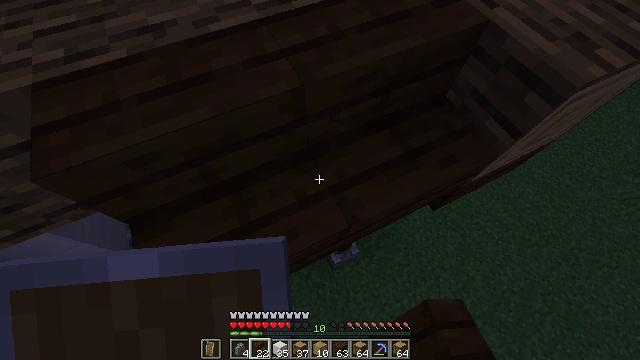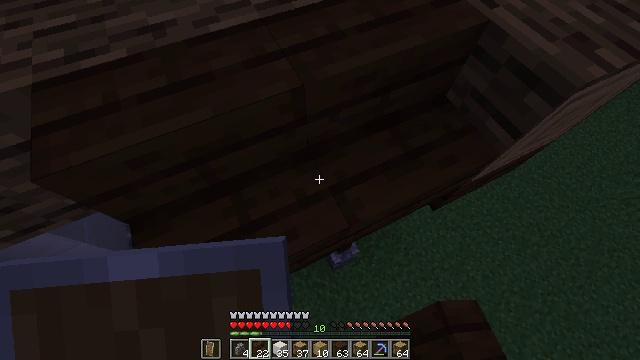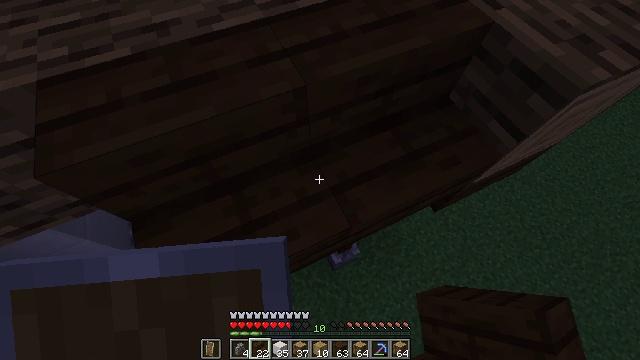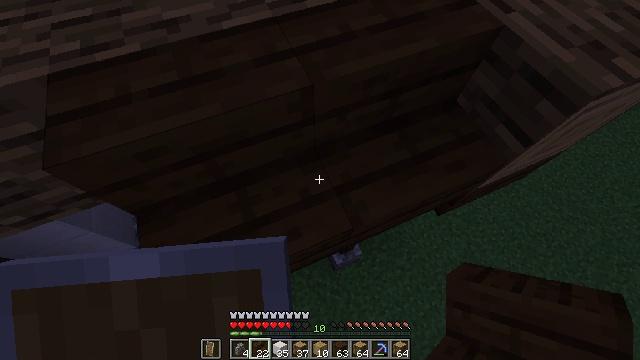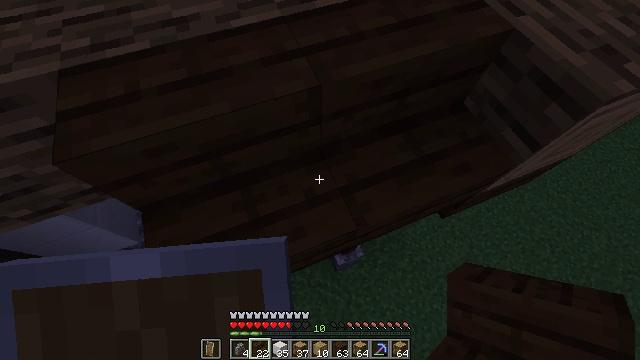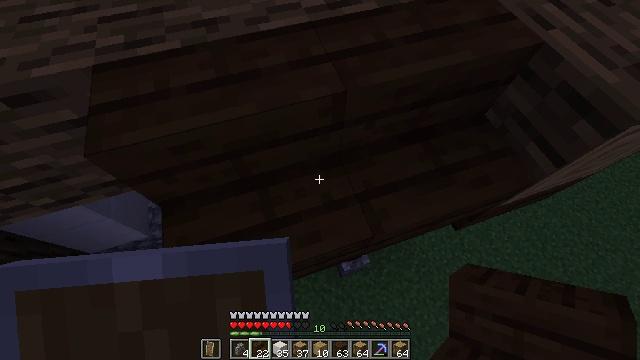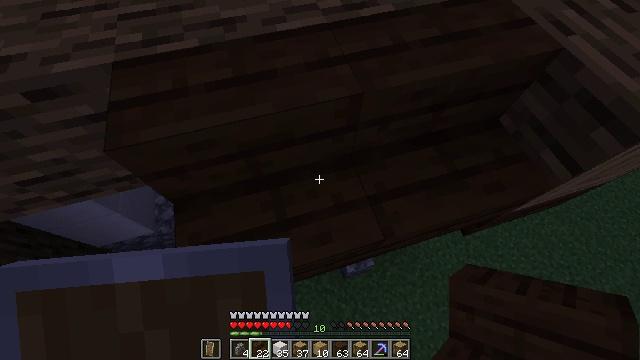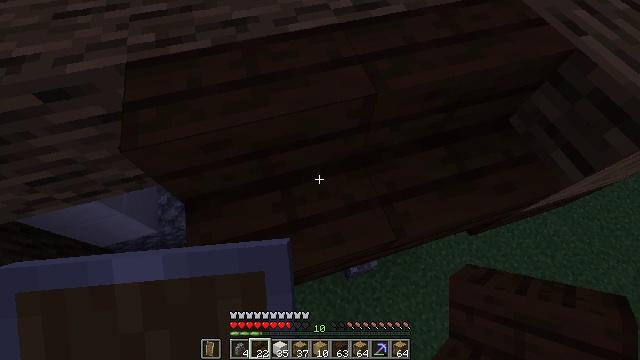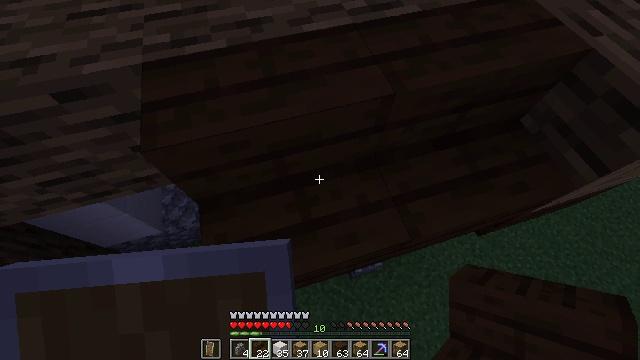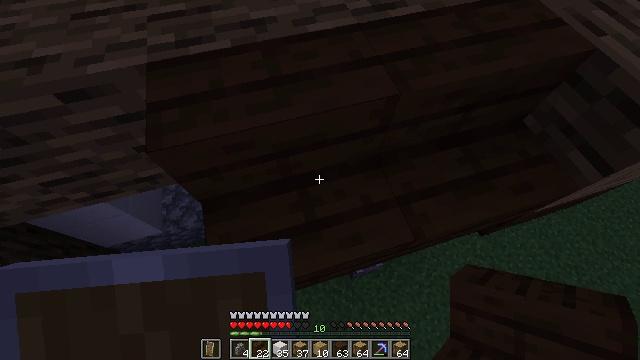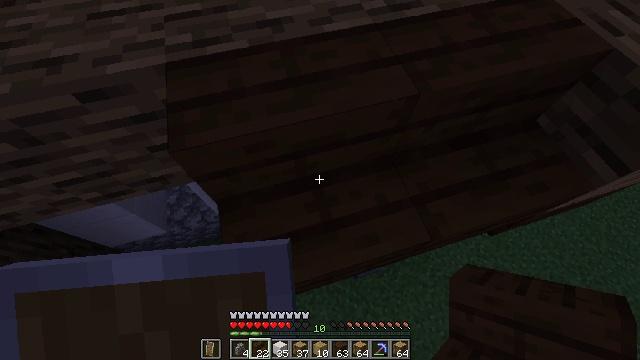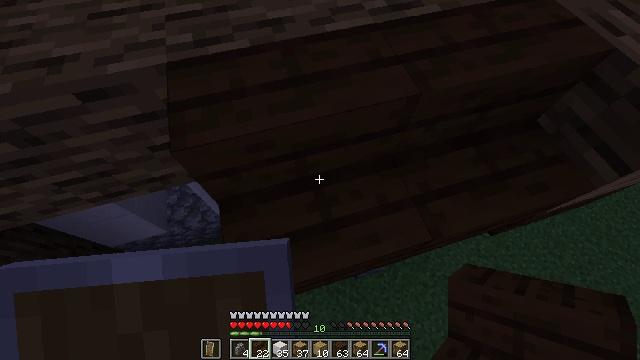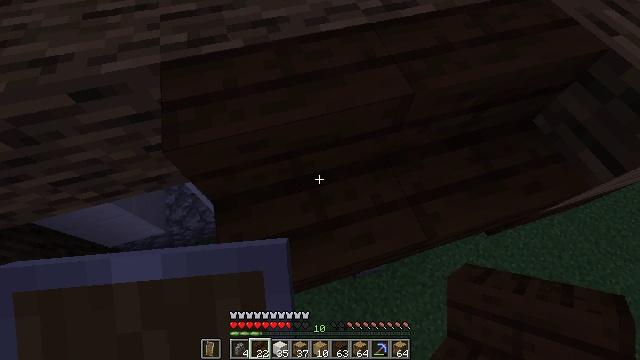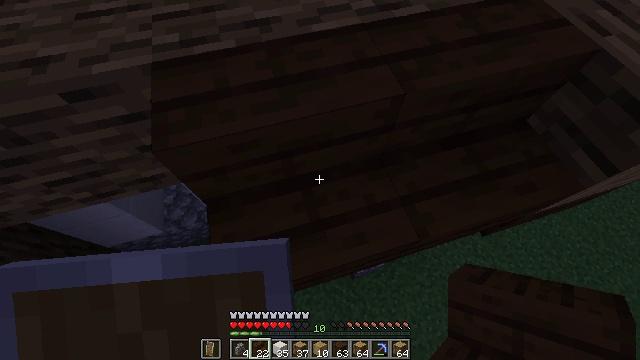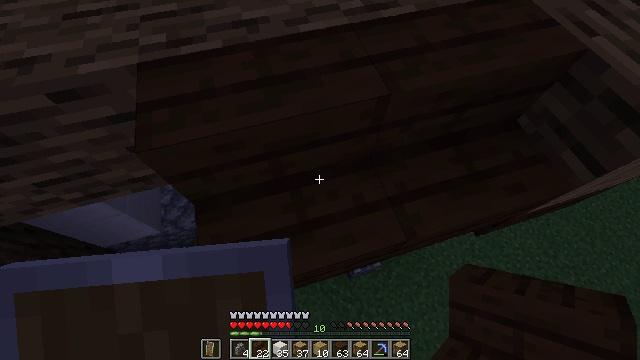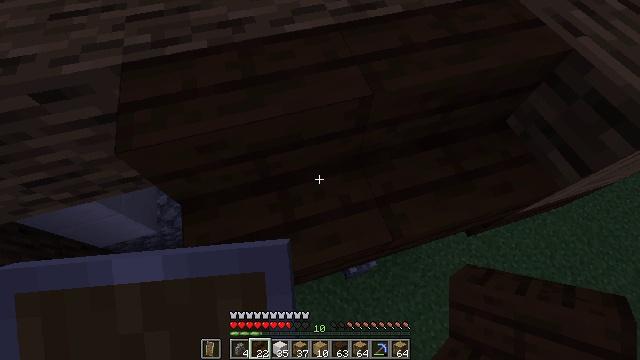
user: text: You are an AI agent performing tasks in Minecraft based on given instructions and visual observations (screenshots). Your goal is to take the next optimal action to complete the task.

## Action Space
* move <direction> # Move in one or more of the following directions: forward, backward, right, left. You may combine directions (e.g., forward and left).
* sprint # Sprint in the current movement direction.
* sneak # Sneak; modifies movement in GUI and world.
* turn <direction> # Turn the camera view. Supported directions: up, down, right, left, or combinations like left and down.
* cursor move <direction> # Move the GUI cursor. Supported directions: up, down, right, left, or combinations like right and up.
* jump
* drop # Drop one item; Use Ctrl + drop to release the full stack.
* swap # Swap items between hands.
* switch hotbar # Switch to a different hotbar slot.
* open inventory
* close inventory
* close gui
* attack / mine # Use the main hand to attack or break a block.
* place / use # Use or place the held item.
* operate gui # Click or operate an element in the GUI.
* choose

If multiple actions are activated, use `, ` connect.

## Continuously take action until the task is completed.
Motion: motion action
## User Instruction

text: Mine the light blue bed for reuse.
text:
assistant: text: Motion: sneak
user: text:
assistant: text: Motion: sneak
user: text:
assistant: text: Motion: sneak, turn left
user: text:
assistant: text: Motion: move left, sneak, turn left
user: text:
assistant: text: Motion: move left, sneak, turn left
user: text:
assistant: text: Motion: move left, sneak, turn left
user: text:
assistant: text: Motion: move left, sneak
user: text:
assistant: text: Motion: move left, sneak
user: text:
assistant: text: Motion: move left, sneak
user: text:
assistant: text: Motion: sneak
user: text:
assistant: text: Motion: move right, sneak
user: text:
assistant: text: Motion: move right, sneak
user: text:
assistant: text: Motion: move right, sneak
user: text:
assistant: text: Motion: move right, sneak
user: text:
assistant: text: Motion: move right, sneak
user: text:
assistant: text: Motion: move forward and move right, sneak
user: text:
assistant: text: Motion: move forward and move right, sneak
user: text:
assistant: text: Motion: move forward and move right, sneak, turn right
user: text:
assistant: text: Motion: move forward and move right, sneak, turn right and up
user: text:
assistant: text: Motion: move forward and move right, sneak, turn right
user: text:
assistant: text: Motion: move forward and move right, sneak, switch to hotbar 1
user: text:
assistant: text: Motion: move forward and move right, sneak, switch to hotbar 1
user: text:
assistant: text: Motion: move forward and move right, sneak, switch to hotbar 1
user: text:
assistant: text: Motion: move forward and move right, sneak, turn left
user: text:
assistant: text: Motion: move forward and move right, sneak, turn left
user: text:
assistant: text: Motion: move forward and move right, sneak, turn left
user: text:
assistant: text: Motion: move forward and move right, sneak, turn left
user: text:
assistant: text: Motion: move forward and move right, sneak, turn left
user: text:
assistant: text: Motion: move right, sneak, turn left
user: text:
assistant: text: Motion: move right, sneak, turn left and up